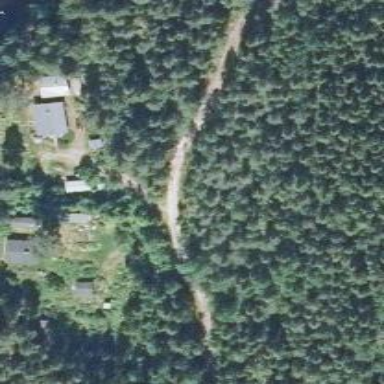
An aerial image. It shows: Unclassified road.